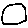
Label: hexagon